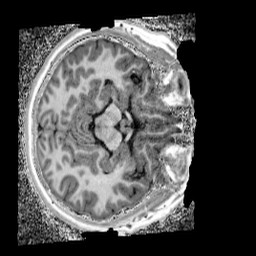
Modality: UNIT1_denoised
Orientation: axial
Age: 11
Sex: female
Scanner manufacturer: siemens
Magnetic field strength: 3 T
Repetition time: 4 s
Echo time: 0.00299 s